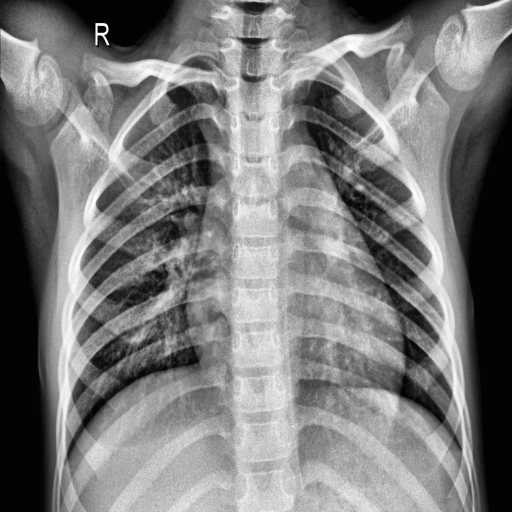
Finding: NORMAL